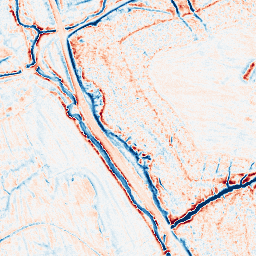
Category: edge_preserving
Decomposition family: anisotropic_diffusion
Decomposition parameters: iterations: 50
kappa: 30
gamma: 0.05
Upsampling method: cubic_catmull_rom
Upsampling parameters: scale: 8
Upsampling scale: 8